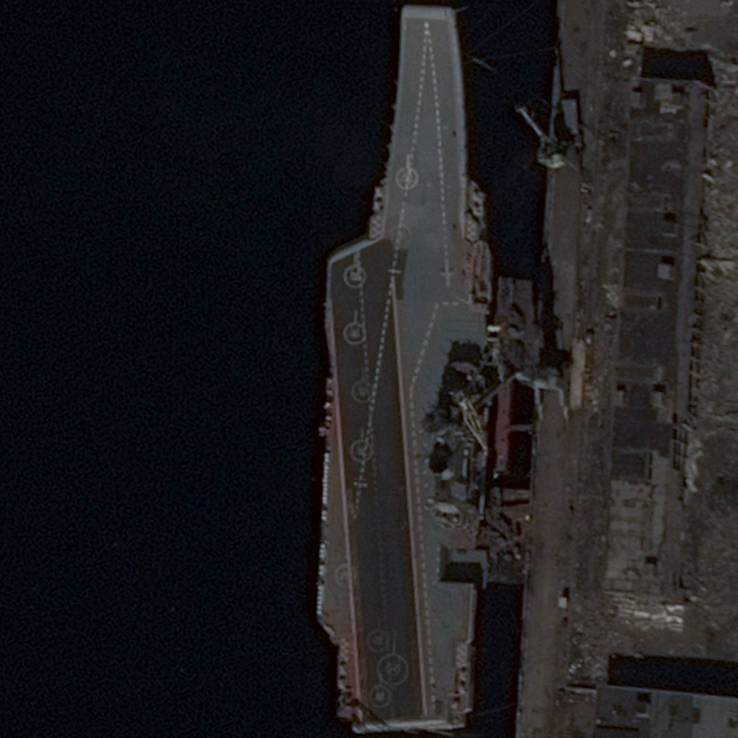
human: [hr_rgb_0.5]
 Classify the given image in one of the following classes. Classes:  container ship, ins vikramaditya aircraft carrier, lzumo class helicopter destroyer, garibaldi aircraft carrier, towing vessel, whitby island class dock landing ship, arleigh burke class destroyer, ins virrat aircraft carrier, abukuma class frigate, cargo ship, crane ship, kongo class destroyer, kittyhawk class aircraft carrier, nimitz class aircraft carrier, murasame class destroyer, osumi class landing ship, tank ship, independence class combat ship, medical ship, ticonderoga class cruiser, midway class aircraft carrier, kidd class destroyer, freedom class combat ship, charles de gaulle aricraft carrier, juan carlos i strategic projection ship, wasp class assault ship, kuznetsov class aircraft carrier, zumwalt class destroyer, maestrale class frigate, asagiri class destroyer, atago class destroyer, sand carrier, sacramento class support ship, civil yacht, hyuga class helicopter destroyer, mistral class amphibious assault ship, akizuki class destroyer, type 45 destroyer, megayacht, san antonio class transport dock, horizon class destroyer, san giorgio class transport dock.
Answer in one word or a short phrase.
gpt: Kuznetsov class aircraft carrier